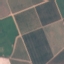
Label: PermanentCrop